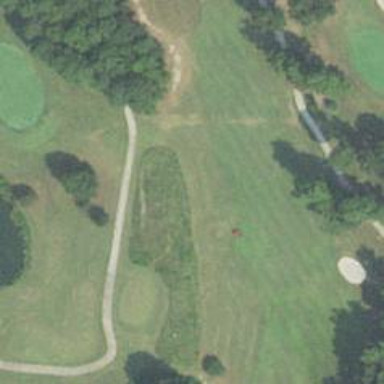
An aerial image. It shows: Path for golf carts.